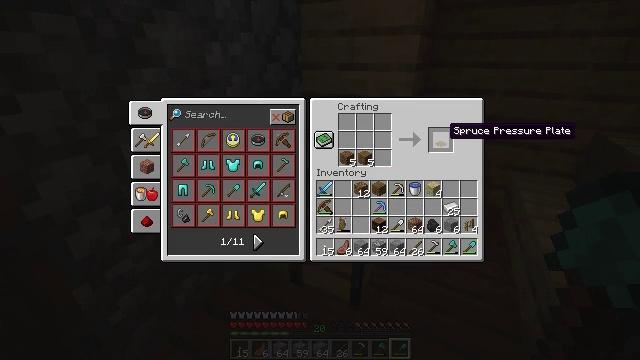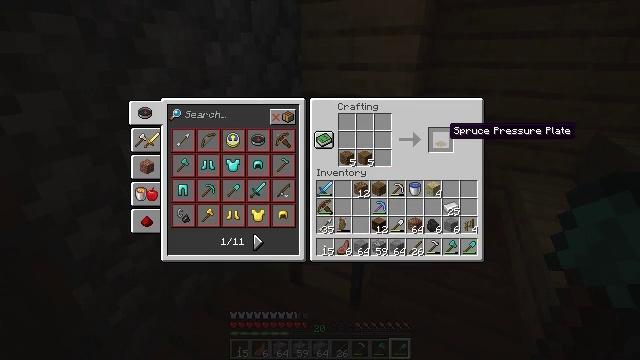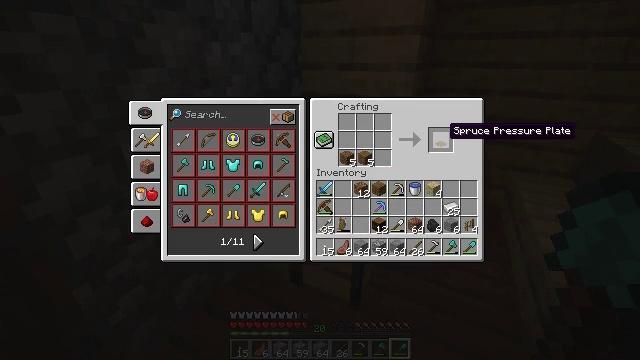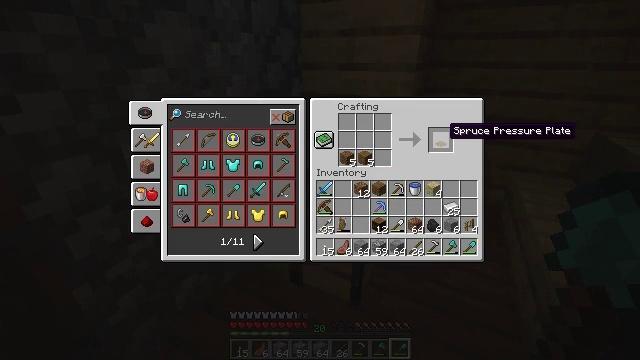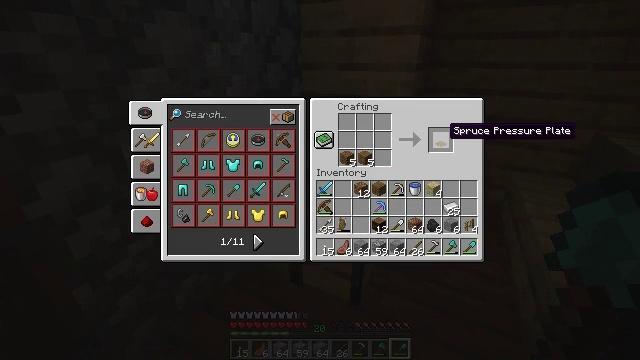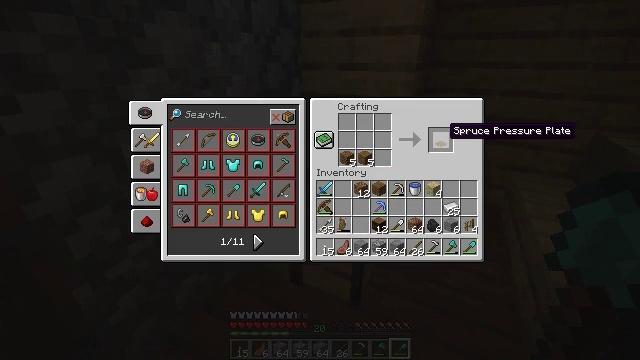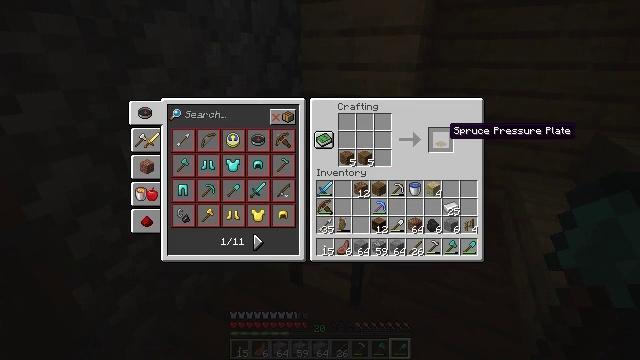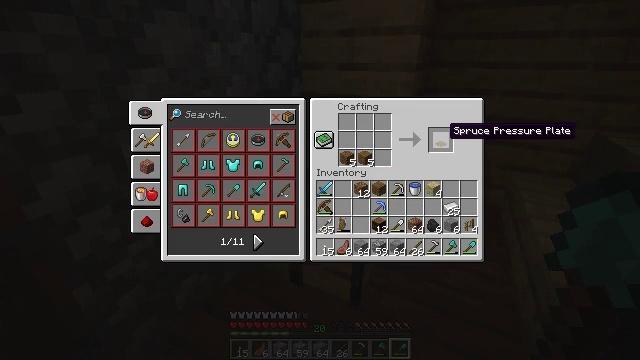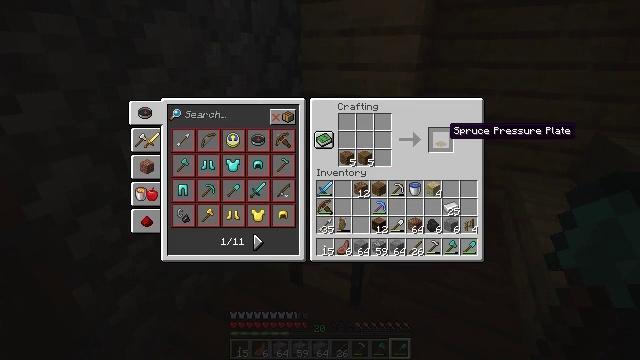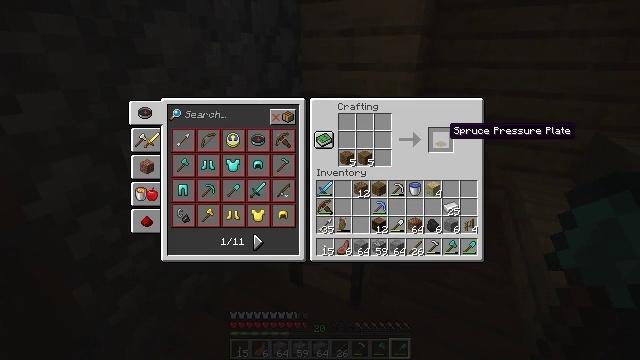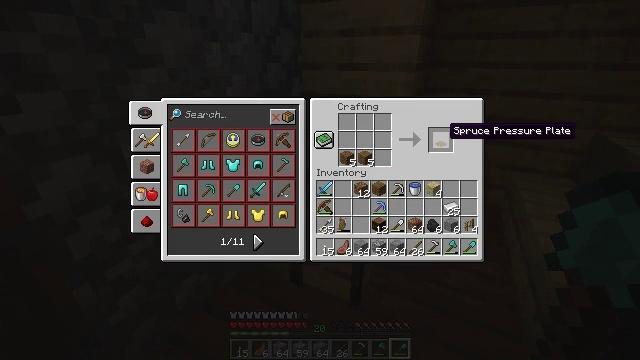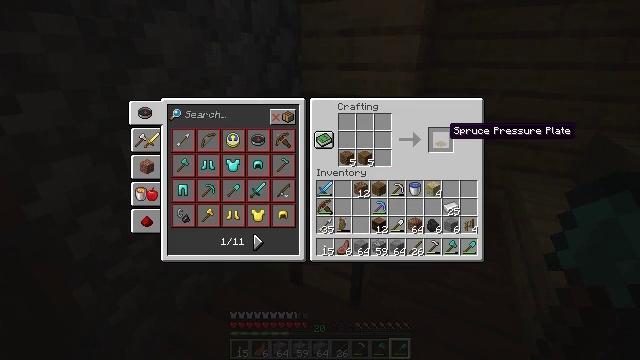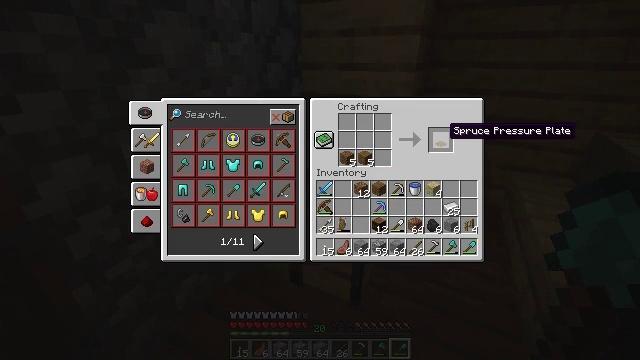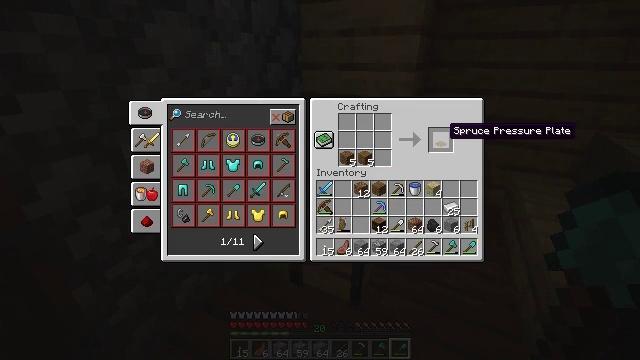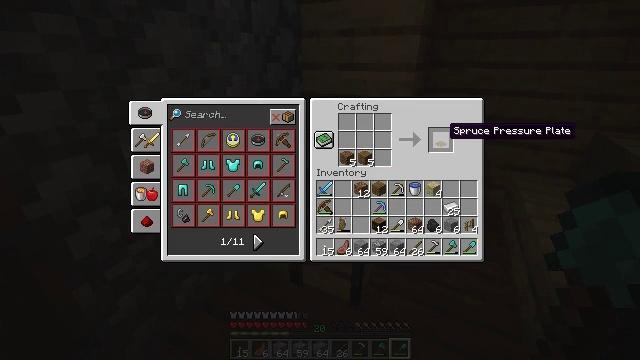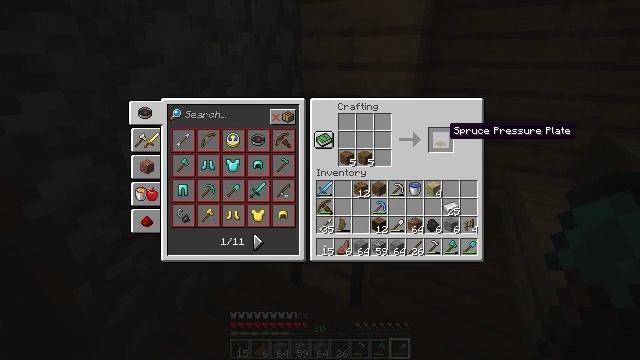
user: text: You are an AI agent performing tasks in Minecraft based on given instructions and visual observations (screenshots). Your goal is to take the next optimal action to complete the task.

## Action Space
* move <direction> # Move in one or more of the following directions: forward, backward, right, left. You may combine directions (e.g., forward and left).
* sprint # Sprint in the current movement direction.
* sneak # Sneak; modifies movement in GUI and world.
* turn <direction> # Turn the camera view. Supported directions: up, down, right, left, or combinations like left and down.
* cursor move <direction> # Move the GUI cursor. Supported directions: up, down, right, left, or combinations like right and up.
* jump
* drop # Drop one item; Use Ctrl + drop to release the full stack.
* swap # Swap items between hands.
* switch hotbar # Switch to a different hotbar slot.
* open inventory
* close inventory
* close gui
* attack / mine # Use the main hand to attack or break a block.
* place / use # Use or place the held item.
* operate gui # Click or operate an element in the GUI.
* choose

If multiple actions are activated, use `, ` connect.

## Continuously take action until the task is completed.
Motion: motion action
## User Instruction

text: Create a spruce pressure plate in the crafting table with spruce planks.
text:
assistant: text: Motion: no_op
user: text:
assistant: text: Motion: no_op
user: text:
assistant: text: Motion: no_op
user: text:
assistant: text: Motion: no_op
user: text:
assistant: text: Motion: no_op
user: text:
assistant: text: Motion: no_op
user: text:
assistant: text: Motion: no_op
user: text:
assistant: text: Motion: no_op
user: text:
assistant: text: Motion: no_op
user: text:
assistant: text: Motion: no_op
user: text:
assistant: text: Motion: no_op
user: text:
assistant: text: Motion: no_op
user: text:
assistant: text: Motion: no_op
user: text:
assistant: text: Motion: no_op
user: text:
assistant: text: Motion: no_op
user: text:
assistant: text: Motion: no_op
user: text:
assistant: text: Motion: no_op
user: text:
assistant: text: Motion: operate gui
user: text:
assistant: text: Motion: operate gui
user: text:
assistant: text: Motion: no_op
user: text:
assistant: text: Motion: operate gui
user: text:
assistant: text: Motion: operate gui
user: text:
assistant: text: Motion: no_op
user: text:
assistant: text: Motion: operate gui
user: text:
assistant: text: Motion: operate gui
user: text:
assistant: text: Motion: no_op
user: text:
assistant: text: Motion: operate gui
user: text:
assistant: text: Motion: operate gui
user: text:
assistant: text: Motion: no_op
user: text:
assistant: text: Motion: no_op